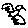
Label: bird